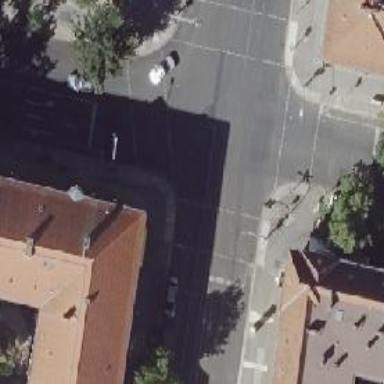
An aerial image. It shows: Road crossing with traffic signals.